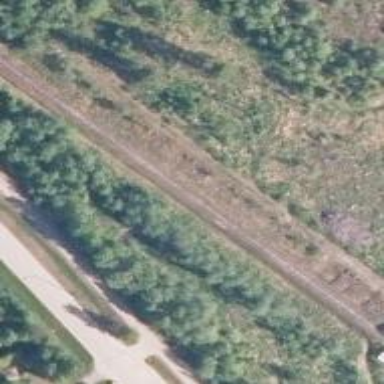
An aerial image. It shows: Railway spur service.